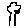
Label: tree